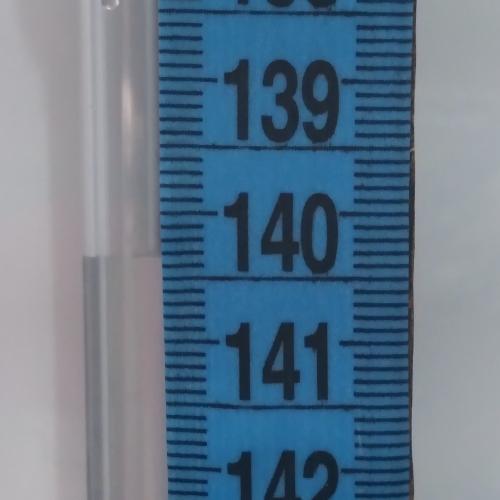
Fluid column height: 140.3 cm